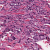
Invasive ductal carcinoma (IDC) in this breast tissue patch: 0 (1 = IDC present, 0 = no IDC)